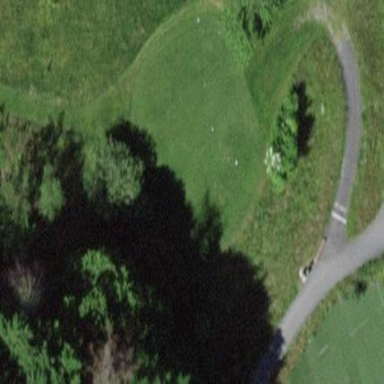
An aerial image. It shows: Golf tee.